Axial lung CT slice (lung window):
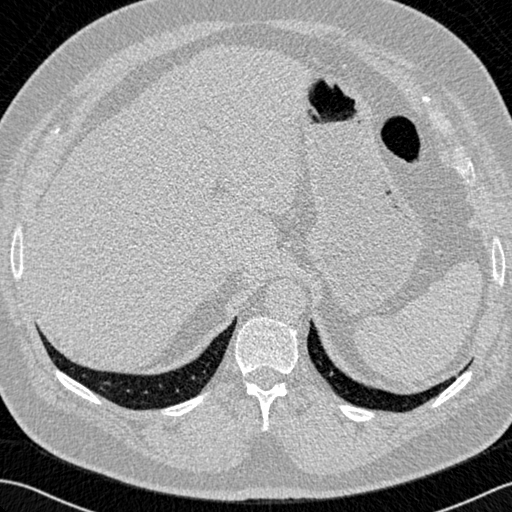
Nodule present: no